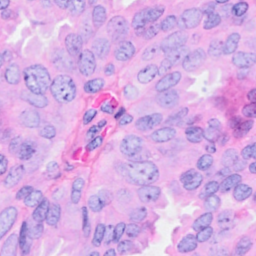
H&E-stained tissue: Breast